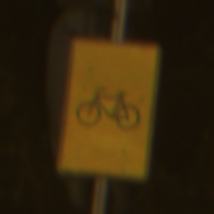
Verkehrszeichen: RadverkehrOhnePfeilsymbol
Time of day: Night
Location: Outdoor (Urban)
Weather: Clear
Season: NotSpecified
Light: Artificial